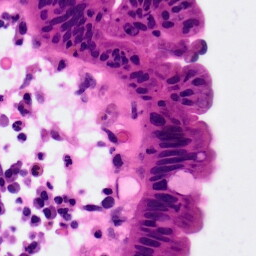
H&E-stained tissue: Pancreatic